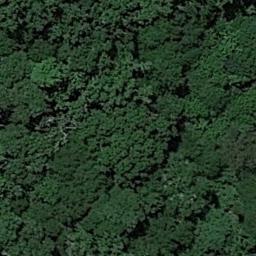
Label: forest